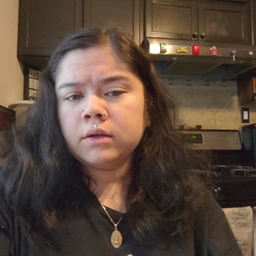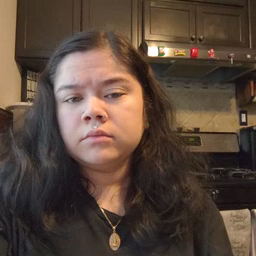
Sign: dad